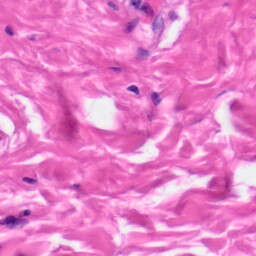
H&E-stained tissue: Skin